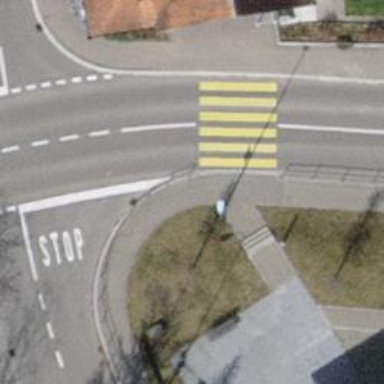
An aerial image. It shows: Marked road crossing.